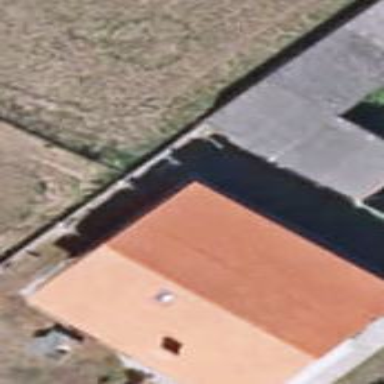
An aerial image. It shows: Simple house.